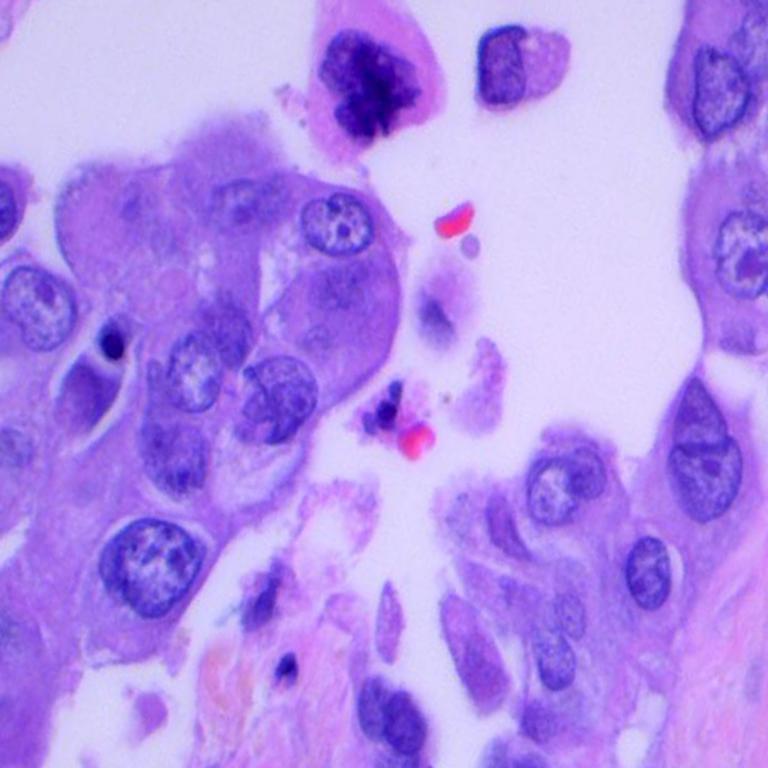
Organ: lung
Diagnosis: adenocarcinomas